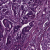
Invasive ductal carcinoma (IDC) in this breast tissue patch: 1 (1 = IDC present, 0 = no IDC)